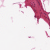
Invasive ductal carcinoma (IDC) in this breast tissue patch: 0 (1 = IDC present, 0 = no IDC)